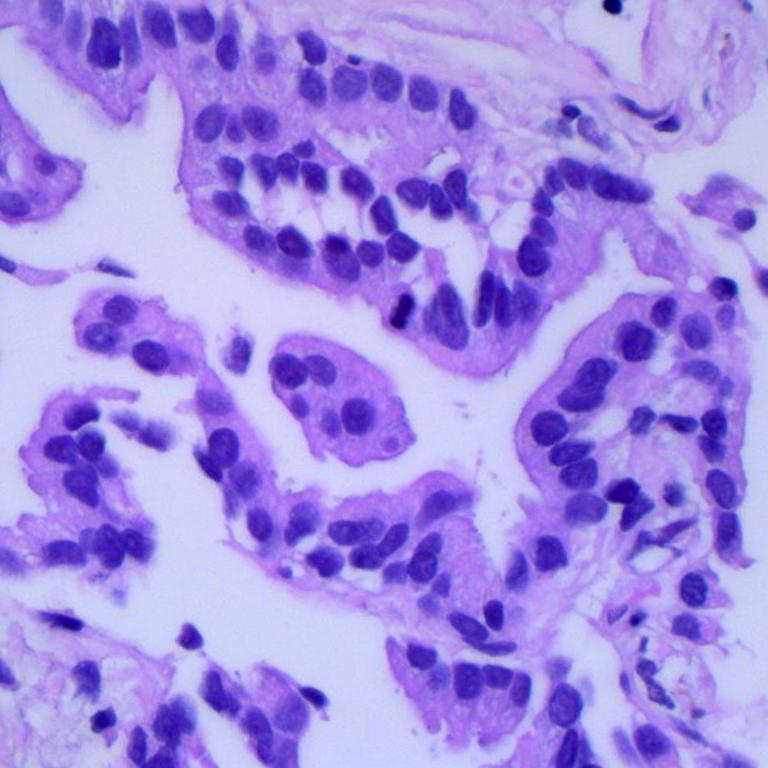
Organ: lung
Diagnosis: adenocarcinomas